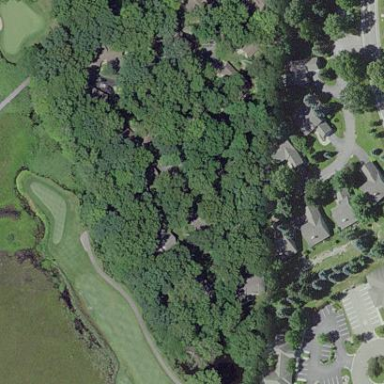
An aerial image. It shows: Rough grassy area used for golf.